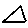
Label: triangle